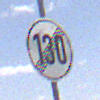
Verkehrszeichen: EndeGeschwindigkeit130
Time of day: Midday
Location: Outdoor (Nature)
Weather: PartlyCloudy
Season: NotSpecified
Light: Natural